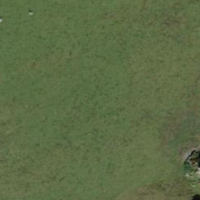
EUNIS habitat code: 23
Species observed at this site:
Rhododendron ferrugineum